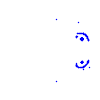
Particle: proton